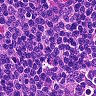
Metastatic tissue present: no